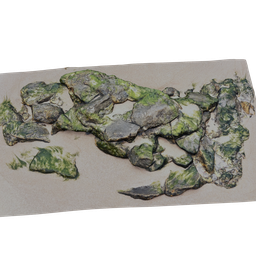
Label: nature